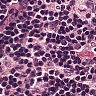
Metastatic tissue present: no